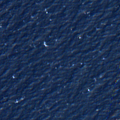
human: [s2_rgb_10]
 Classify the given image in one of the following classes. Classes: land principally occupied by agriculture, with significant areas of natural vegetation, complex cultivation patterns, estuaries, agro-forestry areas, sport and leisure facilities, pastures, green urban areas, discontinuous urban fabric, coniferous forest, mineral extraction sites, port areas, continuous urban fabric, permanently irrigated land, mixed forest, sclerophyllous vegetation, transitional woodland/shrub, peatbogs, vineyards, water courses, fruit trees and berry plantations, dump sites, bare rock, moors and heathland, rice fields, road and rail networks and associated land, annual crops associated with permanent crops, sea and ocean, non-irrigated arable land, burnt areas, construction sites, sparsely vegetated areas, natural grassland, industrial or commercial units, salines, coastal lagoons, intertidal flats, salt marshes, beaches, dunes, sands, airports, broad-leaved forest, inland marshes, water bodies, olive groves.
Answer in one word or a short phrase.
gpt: sea and ocean